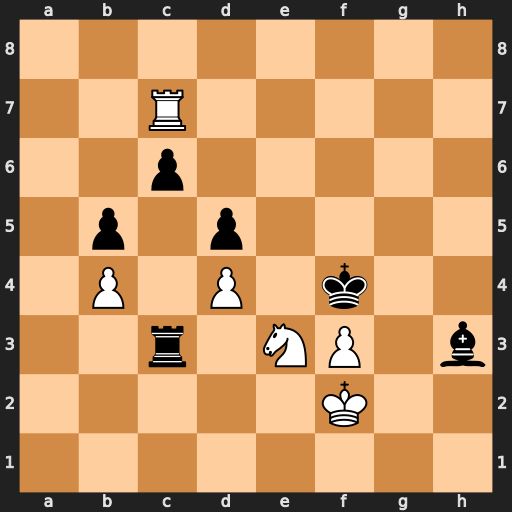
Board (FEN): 8/2R5/2p5/1p1p4/1P1P1k2/2r1NP1b/5K2/8
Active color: w
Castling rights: -
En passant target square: -
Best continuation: Nxd5+ cxd5 Rxc3